Question: '''
$adminUser = [ADSI] "WinNT://$name/Administrator"
$adminUser.SetPassword($password)
'''
Is there anyway to verify that these two lines of code were successful in changing the local admin password like say it returns a 1 or a 0 for success or failure? I can confirm that these two lines do work on my device, but the plan is to push my script out through group policy and want to create a log of whether the script was successful or not. Here is kind of what I am going for:

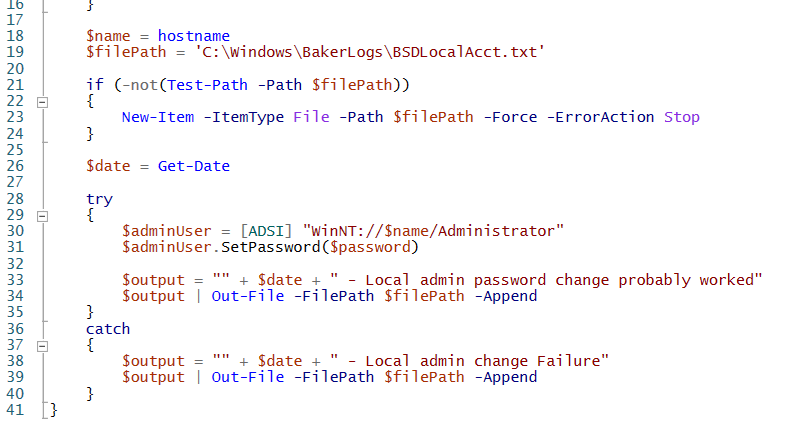
Answer: So, as in my comment, as long as '$ErrorActionPreference' is set to 'Stop' you script should be capturing the errors properly. In addition, you can use '$_' to actually capture the error:
'''
PS C:\> $admin.SetPassword('supers3cur3p4ssw0rd')
Exception calling "setpassword" with "1" argument(s): "Access is denied.
...
...
'''
So, if we try with 'try {...} catch {...}' you can actually get a properly formatted error with the details you want:
'$Error[0]'
'''
$ErrorActionPreference = 'Stop' # This should usually be at the top of your script.
$storedError = try
{
$admin.SetPassword('supers3cur3p4ssw0rd')
}
catch
{
[pscustomobject]@{
TimeGenerated = [datetime]::Now
Message = 'Failed to set password on {0}' -f $env:COMPUTERNAME
Exception = $_.Exception.InnerException.Message.Trim()
}
}
'''
This would yield the following on my laptop:
'''
PS C:\> $storedError
TimeGenerated Message Exception
------------- ------- ---------
7/14/2021 7:30:09 PM Failed to set password on XXXXX Access is denied.
'''
This is how the 'ErrorRecord' object looks:
'''
PS C:\> $Error[0] | Select-Object *
PSMessageDetails :
Exception : System.Management.Automation.MethodInvocationException: Exception calling "setpassword" with "1" argument(s): "Access is denied.
" ---> System.UnauthorizedAccessException: Access is denied.
--- End of inner exception stack trace ---
at System.Management.Automation.ExceptionHandlingOps.CheckActionPreference(FunctionContext funcContext, Exception exception)
at System.Management.Automation.Interpreter.ActionCallInstruction'2.Run(InterpretedFrame frame)
at System.Management.Automation.Interpreter.EnterTryCatchFinallyInstruction.Run(InterpretedFrame frame)
at System.Management.Automation.Interpreter.EnterTryCatchFinallyInstruction.Run(InterpretedFrame frame)
TargetObject :
CategoryInfo : NotSpecified: (:) [], MethodInvocationException
FullyQualifiedErrorId : CatchFromBaseAdapterMethodInvokeTI
ErrorDetails :
InvocationInfo : System.Management.Automation.InvocationInfo
ScriptStackTrace : at <ScriptBlock>, <No file>: line 1
PipelineIterationInfo : {}
'''